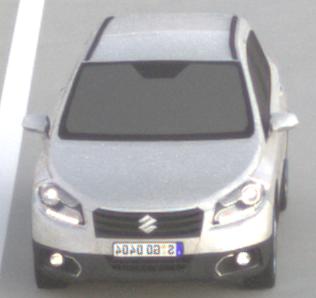
Make: Suzuki
Model: SX4 S-Cross 1.6
Detailed model: SX4 (II) S-Cross
Model produced from: 2013/10
Model produced until: 2015/08
Doors: 5
Color: white
Road condition: dry road
Daytime: sunrise or sunset
Contrast: low contrast